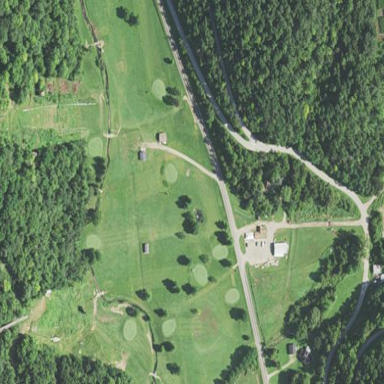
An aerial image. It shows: Golf course.